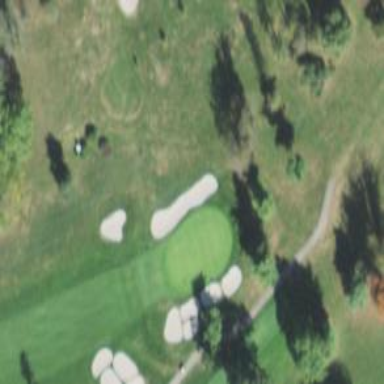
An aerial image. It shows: Golf hole.